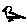
Label: bird